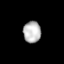
Tissue: lung
Cell type: Epithelial cells
Senescence score: 0.1988
Nuclear area (px): 372
Mean DAPI intensity: 184.183